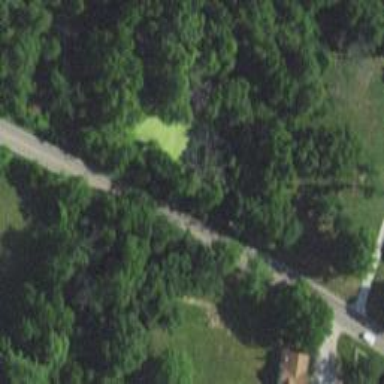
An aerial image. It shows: Culvert tunnel.